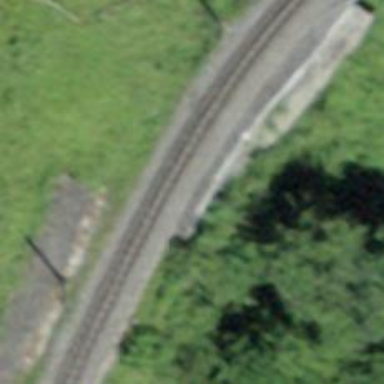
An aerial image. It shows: Narrow-gauge railway with 1 track. The tracks are electrified with contact line.